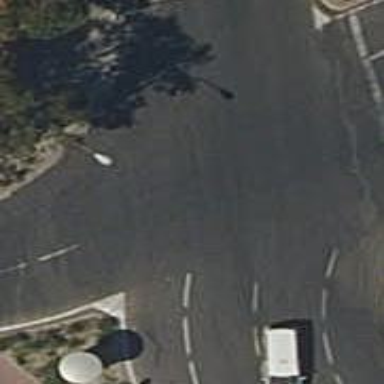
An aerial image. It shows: Tertiary road with asphalt surface leading to roundabout.